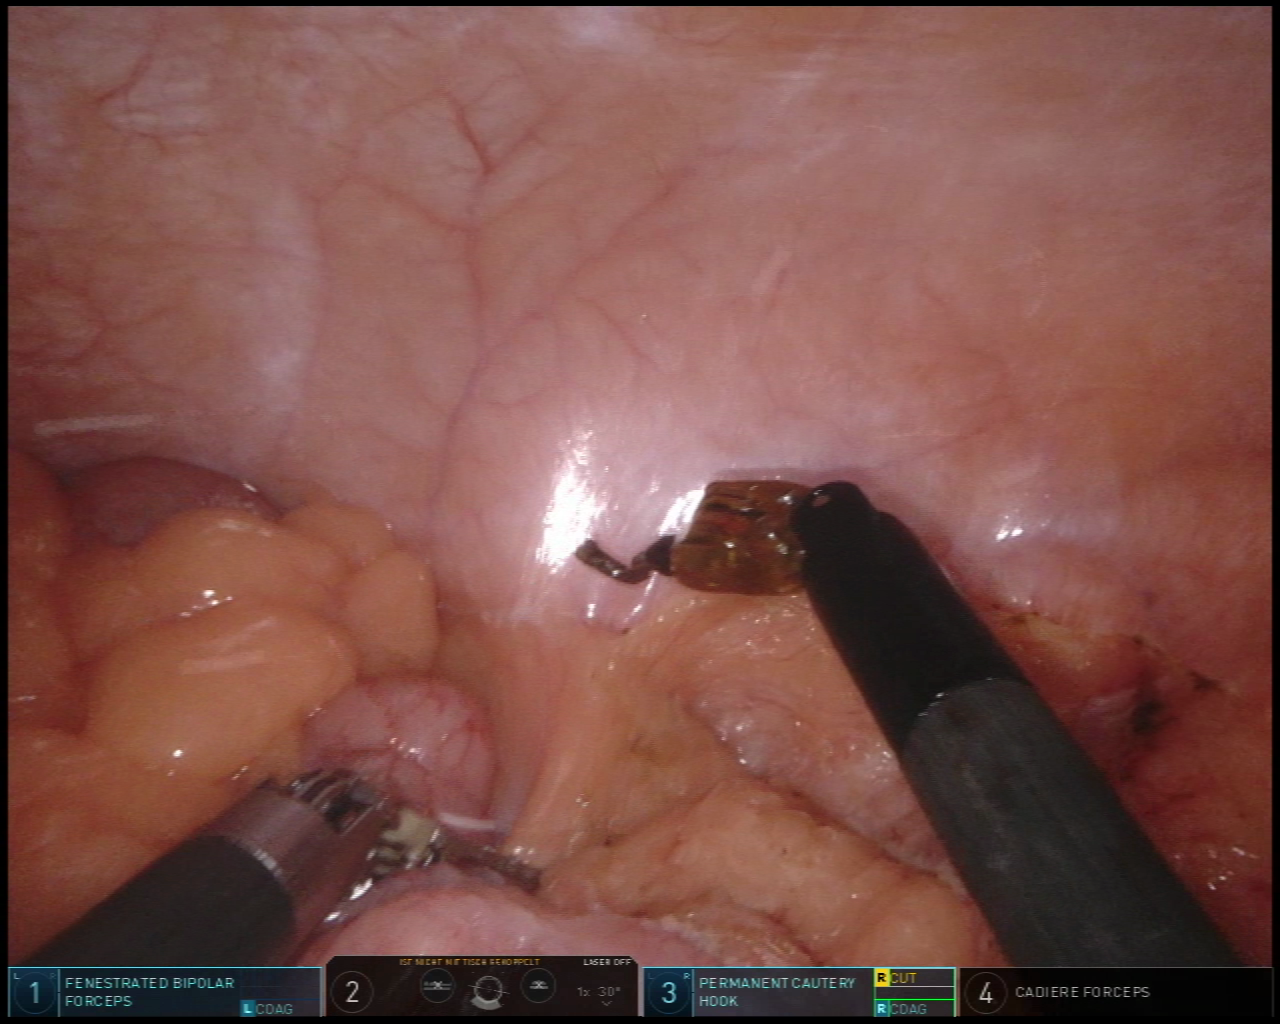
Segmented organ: abdominal_wall
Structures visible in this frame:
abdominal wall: yes
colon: yes
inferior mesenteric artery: no
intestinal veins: no
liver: no
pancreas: no
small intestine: no
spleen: no
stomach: no
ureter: no
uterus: no
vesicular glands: no